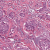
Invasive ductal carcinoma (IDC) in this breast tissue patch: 1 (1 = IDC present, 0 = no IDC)